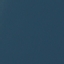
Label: SeaLake